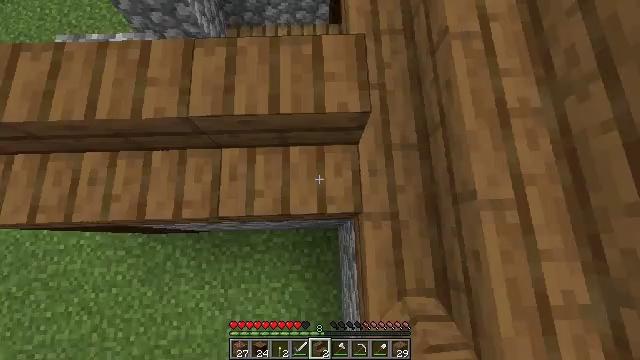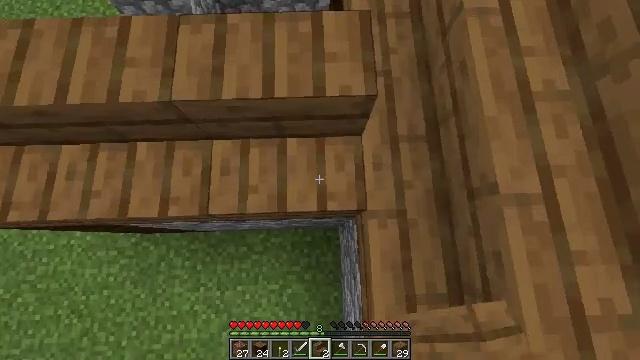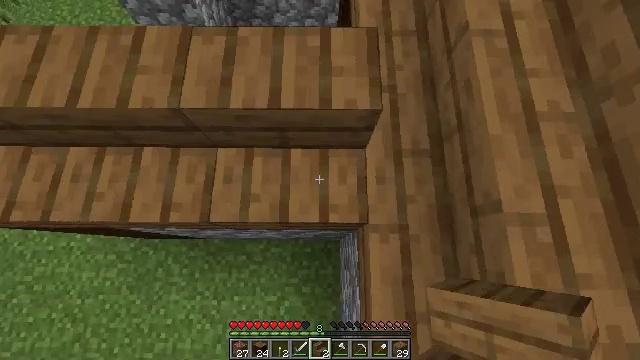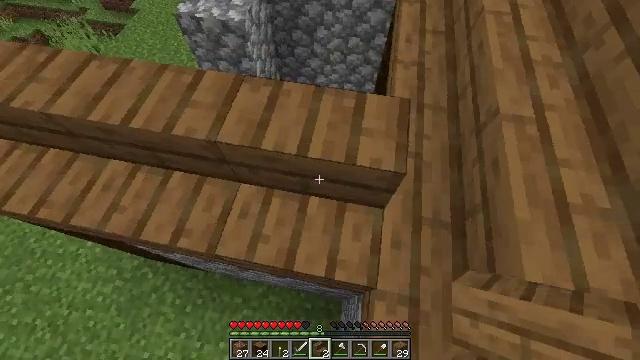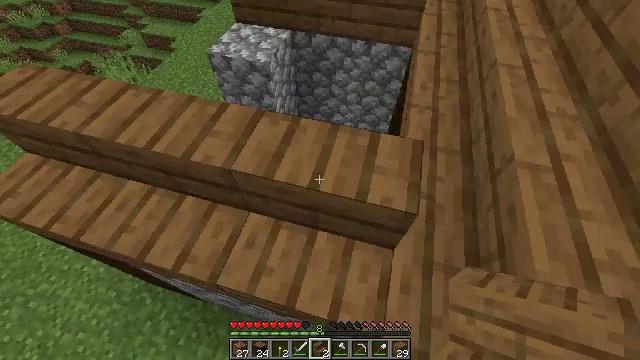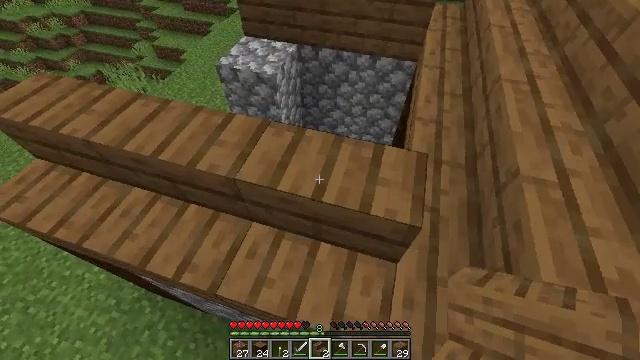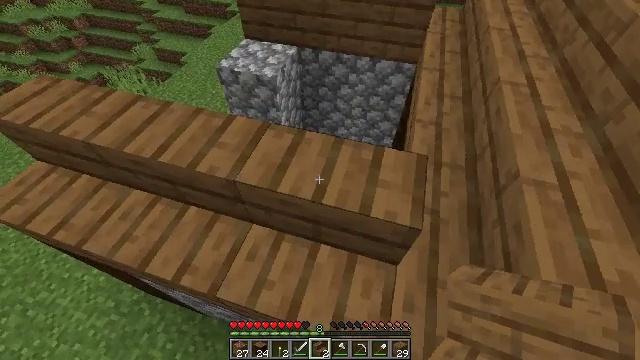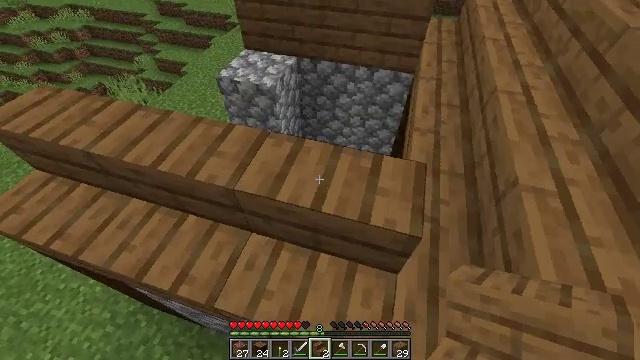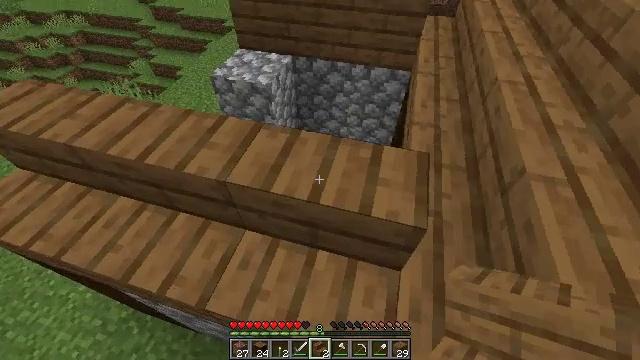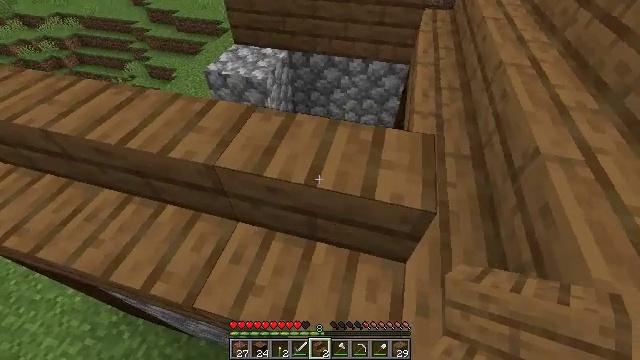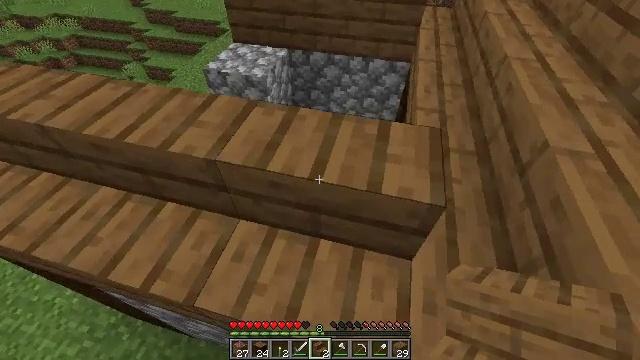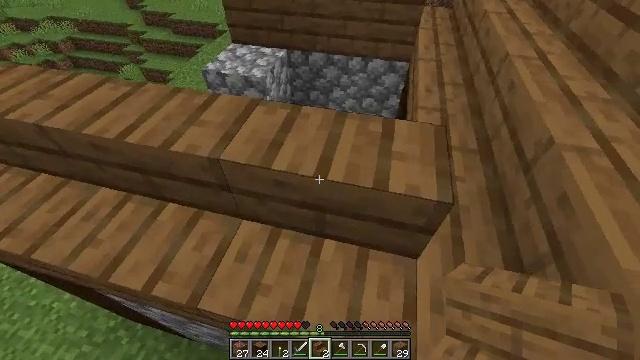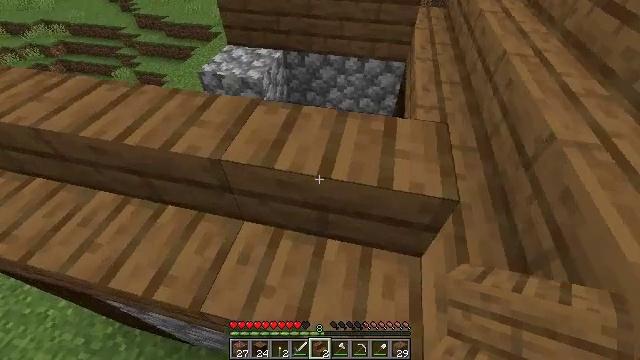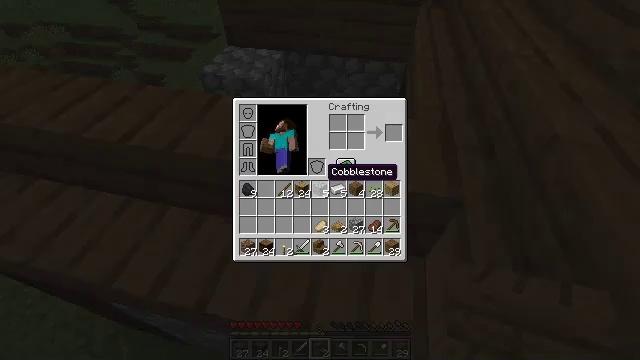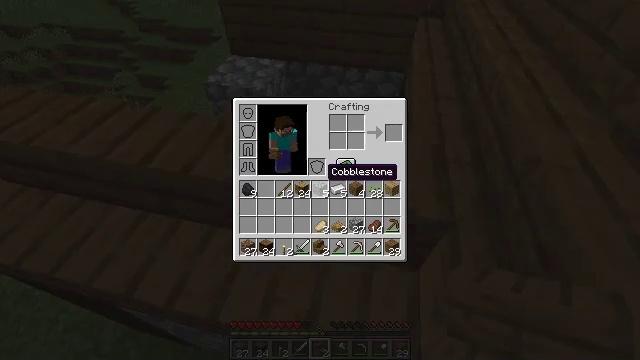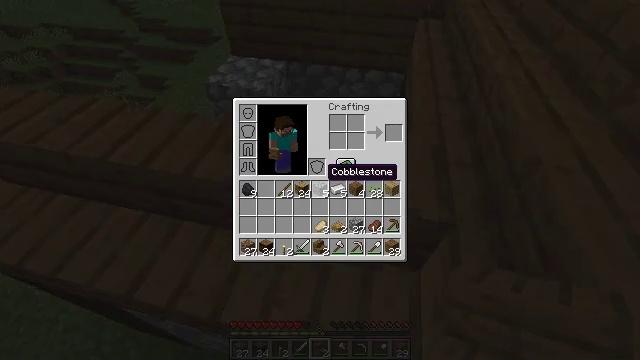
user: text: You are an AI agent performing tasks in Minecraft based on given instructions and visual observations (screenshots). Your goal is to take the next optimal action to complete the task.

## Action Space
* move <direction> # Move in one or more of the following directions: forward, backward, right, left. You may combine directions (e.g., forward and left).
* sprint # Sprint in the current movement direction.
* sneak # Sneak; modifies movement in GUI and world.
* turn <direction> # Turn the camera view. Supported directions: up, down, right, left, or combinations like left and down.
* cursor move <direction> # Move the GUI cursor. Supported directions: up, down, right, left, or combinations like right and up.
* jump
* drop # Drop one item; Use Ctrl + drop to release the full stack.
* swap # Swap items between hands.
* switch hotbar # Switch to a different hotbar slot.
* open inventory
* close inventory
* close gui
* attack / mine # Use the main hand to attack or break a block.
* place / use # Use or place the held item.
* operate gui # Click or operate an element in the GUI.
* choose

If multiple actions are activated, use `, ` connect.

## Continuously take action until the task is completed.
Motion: motion action
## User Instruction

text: Mine the spruce stairs block.
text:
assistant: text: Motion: no_op
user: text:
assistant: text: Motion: turn left and up
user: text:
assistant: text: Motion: turn left and up
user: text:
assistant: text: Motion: turn left and up
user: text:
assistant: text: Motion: turn left and up
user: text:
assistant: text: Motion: no_op
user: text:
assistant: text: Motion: sneak, turn up
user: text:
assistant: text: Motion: sneak
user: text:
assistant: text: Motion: sneak
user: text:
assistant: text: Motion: move left, sneak
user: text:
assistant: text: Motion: move left, sneak
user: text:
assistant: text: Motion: turn right
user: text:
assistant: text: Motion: open inventory
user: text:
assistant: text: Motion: open inventory
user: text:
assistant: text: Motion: open inventory
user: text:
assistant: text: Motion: open inventory
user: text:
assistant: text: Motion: no_op
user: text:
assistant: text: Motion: no_op
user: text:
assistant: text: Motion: no_op
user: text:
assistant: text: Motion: no_op
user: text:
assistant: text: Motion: no_op
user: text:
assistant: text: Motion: no_op
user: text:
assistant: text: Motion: no_op
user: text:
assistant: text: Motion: no_op
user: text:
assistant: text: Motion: no_op
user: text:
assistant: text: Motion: close inventory
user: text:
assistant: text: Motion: close inventory
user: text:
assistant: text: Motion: turn right and up, close inventory
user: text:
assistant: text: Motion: turn right and up
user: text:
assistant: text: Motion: turn right and up